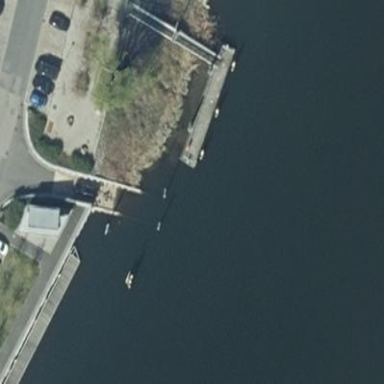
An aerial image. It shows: Man-made pier.